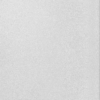
Label: dusty